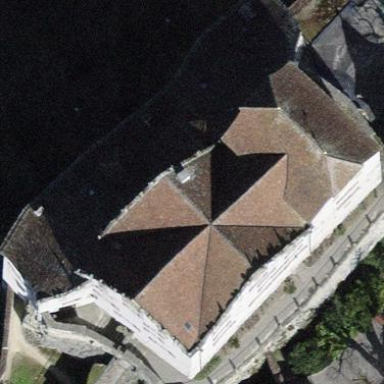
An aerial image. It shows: Historic castle building.